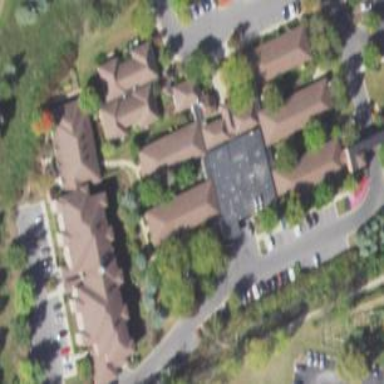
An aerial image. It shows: Nursing home building.